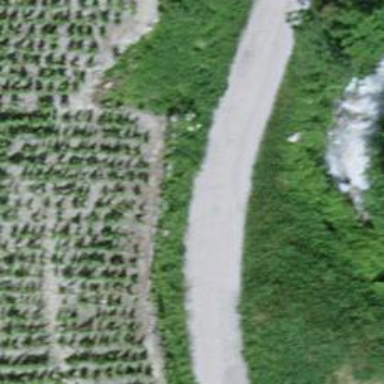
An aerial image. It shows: Unclassified road.